Aerial crown-view tile of a tropical tree (Barro Colorado Island, Panama), acquired 20241014:
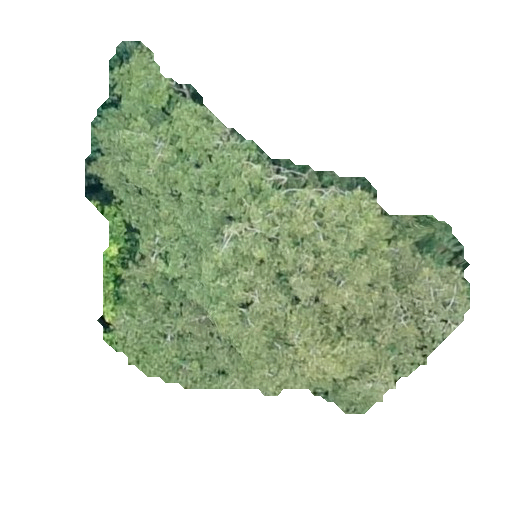
Species: Virola surinamensis
GBIF accepted scientific name: Virola surinamensis
Crown area: 131.89 m²